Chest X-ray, AP view. Patient: 67 years old, sex F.
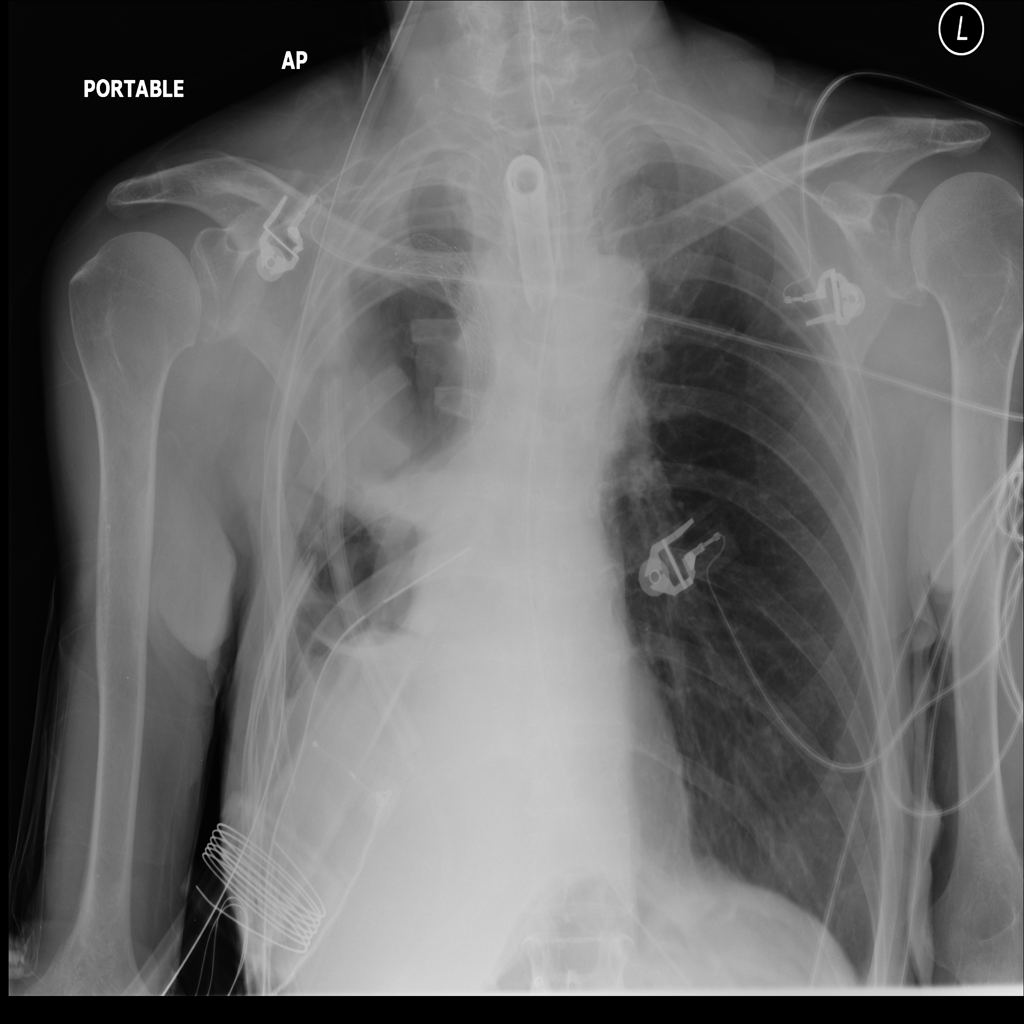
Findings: No Finding